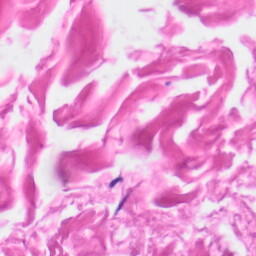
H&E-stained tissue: Skin